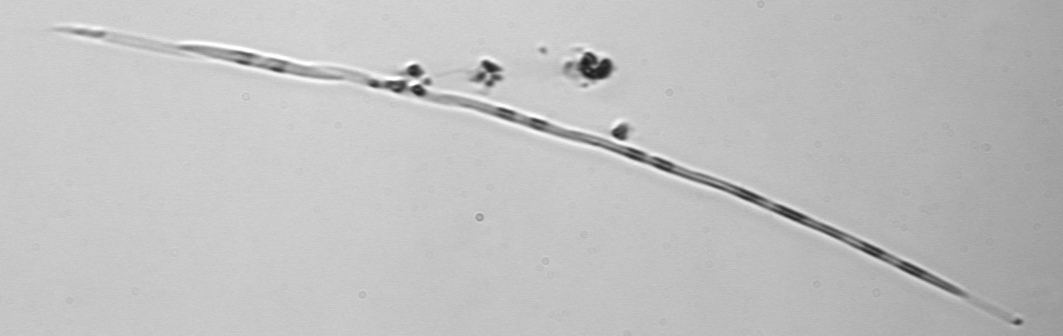
Label: Pseudo-nitzschia